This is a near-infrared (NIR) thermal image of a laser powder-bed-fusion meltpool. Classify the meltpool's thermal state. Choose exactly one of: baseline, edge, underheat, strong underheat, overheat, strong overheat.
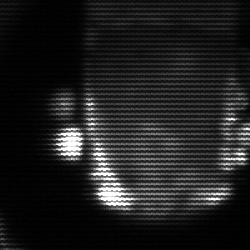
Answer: baseline